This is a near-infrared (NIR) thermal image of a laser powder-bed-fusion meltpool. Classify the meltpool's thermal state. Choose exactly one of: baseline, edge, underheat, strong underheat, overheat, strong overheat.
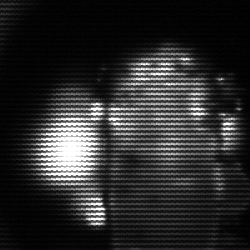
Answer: strong underheat